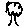
Label: tree